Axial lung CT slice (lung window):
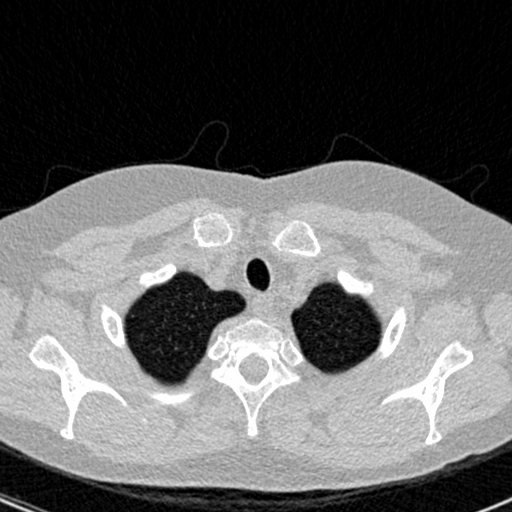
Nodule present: no